Question: I am starting out in Scala with SBT, making a Hello World program.
Here's my project layout:

I've made sure to download the very latest JDK and Scala, and configure my Project Settings. Here's my 'build.sbt':
'''
name := "Coursera_Scala"
version := "1.0"
scalaVersion := "2.11.6"
libraryDependencies += "org.scalatest" % "scalatest_2.11" % "2.2.4" % "test"
'''
'Hello.scala' itself compiles okay:
'''
package demo
class Hello {
def sayHelloTo(name: String) = "Hello, $name!"
}
'''
However, my accompanying 'HelloTest.scala' does not. Here's the test:
'''
package demo
import org.scalatest.FunSuite
class HelloTest extends FunSuite {
test("testSayHello") {
val result = new Hello.sayHelloTo("Scala")
assert(result == "Hello, Scala!")
}
}
'''
Here's the error:
'''
Error:(8, 22) not found: value Hello
val result = new Hello.sayHello("Scala")
^
'''
In addition to the compile error, Intellij shows errors "Cannot resolve symbol" for the symbols 'Hello', 'assert', and '=='. This leads me to believe that the build is set up incorrectly, but then wouldn't there be an error on the import?
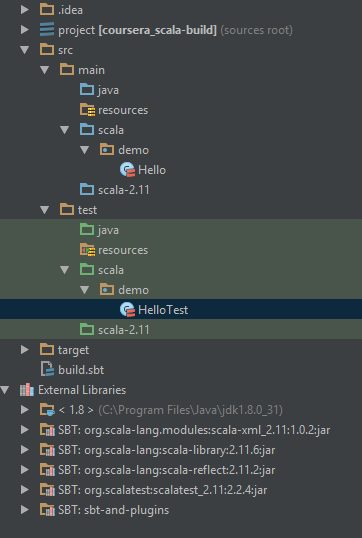
Answer: The problem is this expression:
'''
new Hello.sayHelloTo("Scala")
'''
This creates a new instance of the class 'sayHelloTo' defined on the value 'Hello'. However, there is no value 'Hello', just the class 'Hello'.
You want to write this:
'''
(new Hello).sayHelloTo("Scala")
'''
This creates a new instance of the class 'Hello' and calls 'sayHelloTo' on the instance.